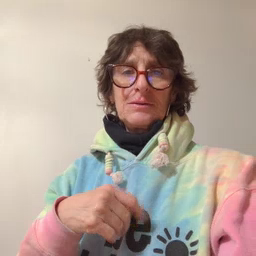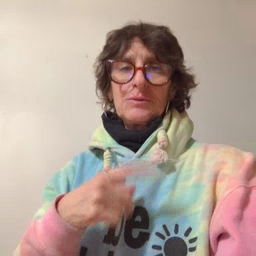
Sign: red